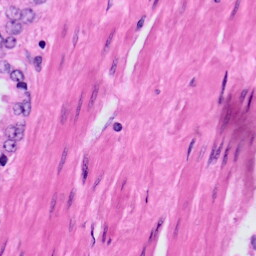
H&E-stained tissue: Prostate